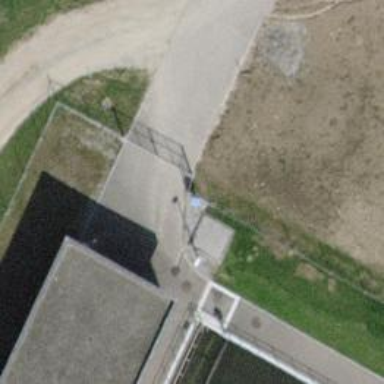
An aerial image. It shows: Gate.